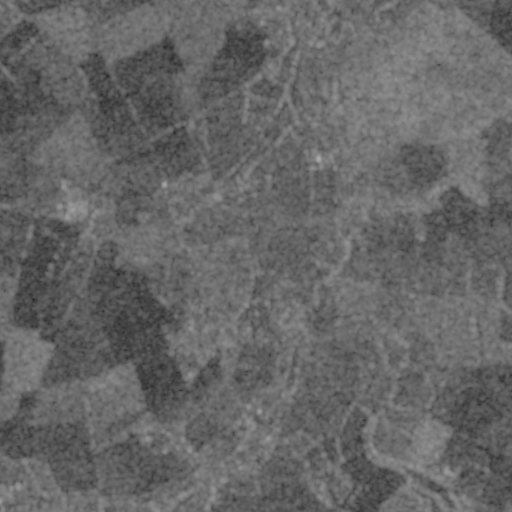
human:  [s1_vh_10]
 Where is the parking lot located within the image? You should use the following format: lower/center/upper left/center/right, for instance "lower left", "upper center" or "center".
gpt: The parking lot is located in the center right of the image.
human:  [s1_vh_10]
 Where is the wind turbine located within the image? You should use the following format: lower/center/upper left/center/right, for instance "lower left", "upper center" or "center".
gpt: The wind turbine is located in the lower right of the image.
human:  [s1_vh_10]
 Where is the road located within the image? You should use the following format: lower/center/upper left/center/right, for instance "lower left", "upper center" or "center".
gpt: There is no road in the image.

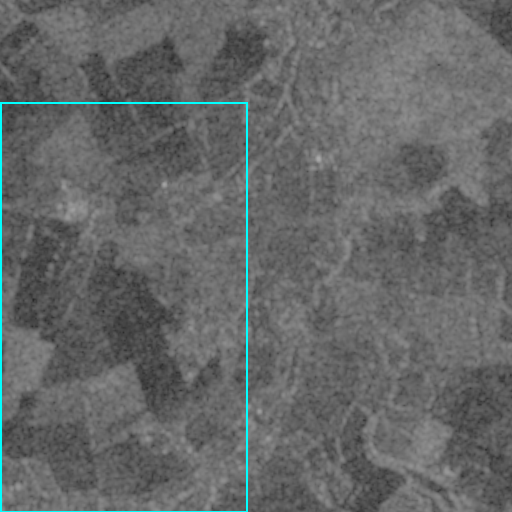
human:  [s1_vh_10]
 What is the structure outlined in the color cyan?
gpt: The structure outlined in cyan is a crop field.
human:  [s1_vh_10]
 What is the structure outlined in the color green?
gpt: There is no green outline.